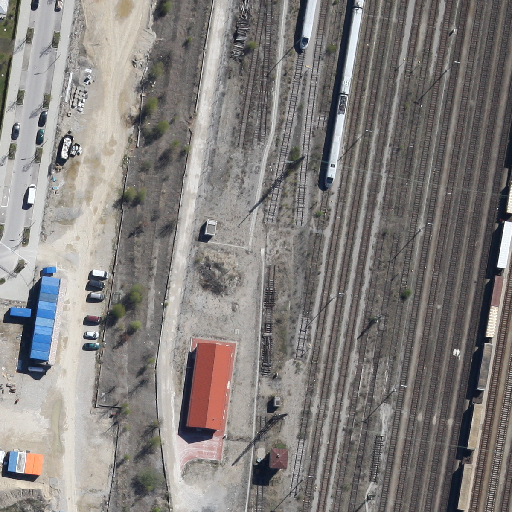
Referring expression: van in the parking area